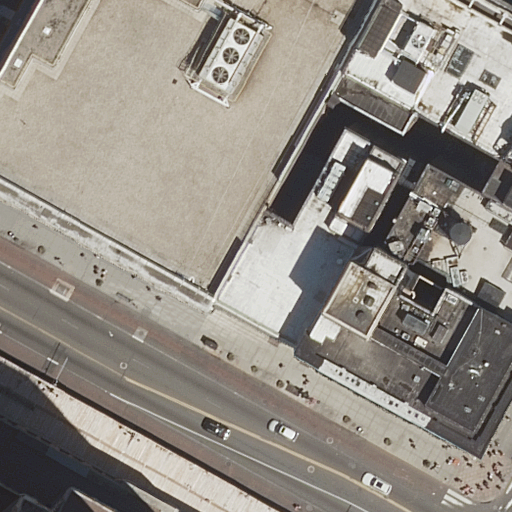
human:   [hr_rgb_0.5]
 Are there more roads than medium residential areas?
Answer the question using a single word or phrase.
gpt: yes

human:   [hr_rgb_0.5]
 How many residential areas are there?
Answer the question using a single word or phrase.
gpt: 1

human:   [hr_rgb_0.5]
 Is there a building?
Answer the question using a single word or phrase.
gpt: yes

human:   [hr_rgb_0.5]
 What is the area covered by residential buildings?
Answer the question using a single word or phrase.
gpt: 3448m2

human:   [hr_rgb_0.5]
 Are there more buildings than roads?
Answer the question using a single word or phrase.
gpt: yes

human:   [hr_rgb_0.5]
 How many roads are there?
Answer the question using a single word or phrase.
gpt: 1

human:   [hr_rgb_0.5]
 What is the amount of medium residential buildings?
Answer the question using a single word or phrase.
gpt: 2

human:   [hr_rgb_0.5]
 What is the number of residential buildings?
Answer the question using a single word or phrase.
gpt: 5

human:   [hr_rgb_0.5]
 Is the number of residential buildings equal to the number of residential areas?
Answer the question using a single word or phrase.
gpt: no

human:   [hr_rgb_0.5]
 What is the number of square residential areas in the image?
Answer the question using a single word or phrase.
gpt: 0

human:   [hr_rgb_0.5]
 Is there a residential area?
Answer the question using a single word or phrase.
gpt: yes

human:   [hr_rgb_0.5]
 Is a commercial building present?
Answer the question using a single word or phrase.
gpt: no

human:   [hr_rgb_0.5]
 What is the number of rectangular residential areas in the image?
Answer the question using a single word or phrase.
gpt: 1

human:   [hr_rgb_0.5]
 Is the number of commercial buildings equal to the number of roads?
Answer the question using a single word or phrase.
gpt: no

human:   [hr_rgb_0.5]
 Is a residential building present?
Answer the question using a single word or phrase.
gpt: yes

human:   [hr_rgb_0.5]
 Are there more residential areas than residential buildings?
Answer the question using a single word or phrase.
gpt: no

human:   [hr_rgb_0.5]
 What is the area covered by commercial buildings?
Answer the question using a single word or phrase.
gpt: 0m2

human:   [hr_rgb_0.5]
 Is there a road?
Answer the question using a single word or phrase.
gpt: yes

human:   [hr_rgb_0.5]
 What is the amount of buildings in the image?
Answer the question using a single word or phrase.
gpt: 6

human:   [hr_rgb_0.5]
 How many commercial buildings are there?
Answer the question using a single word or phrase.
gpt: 0

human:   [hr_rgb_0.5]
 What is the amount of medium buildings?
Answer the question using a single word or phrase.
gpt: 2

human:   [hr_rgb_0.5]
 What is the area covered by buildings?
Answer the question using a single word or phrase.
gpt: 8044m2

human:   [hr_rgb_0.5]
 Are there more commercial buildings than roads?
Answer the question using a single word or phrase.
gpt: no

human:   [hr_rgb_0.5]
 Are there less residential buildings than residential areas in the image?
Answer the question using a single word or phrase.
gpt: no

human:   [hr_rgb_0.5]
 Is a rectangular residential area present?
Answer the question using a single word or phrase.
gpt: yes

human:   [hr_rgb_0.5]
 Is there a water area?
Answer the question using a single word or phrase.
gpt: no

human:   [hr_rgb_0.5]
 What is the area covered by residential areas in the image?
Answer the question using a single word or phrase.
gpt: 2876m2

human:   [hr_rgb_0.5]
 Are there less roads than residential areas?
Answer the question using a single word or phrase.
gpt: no

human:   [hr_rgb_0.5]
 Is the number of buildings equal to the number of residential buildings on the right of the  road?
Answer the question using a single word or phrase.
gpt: no

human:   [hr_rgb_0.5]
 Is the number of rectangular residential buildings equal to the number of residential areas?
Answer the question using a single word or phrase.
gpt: no

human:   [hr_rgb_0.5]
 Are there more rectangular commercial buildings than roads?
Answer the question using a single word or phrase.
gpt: no

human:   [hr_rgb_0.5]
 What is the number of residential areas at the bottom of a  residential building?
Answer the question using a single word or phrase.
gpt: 0

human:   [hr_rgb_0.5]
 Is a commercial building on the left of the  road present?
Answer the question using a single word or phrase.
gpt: no

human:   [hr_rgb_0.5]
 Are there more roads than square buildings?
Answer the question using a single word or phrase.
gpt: yes

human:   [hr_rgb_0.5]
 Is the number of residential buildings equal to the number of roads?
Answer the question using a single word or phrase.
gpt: no

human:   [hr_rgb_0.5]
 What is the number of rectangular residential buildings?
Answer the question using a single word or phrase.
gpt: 3

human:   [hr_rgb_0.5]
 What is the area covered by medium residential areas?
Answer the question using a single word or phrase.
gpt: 0m2

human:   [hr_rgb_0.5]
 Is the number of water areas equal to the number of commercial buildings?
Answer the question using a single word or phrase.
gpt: yes

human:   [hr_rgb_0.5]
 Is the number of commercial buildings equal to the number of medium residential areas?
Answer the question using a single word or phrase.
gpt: yes

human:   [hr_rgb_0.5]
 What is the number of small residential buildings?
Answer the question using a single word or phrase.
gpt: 1

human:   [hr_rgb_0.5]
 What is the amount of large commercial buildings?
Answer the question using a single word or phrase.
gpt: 0

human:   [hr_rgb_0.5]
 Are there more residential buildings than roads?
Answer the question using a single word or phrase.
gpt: yes

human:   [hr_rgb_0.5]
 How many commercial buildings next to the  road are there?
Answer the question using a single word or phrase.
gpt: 0

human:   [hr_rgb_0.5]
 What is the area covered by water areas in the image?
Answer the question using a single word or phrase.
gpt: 0m2

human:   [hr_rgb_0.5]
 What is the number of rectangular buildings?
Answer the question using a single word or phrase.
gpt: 4

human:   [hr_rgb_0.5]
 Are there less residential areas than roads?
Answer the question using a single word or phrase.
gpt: no

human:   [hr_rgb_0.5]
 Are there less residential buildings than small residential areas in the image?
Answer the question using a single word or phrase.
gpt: no

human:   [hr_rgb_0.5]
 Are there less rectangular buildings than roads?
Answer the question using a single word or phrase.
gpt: no

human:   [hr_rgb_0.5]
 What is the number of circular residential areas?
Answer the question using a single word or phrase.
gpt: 0

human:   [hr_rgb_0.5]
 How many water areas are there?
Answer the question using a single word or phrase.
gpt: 0

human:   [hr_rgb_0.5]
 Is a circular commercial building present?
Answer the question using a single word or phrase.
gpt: no

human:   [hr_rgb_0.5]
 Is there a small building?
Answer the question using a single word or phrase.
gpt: yes

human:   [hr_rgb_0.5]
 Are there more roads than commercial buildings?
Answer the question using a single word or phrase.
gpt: yes

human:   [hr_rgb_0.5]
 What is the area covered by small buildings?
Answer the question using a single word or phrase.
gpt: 89m2

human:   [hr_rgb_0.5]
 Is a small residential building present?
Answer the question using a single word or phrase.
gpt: yes

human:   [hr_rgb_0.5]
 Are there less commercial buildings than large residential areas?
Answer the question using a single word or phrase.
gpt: yes

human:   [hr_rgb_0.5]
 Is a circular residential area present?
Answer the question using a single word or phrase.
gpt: no

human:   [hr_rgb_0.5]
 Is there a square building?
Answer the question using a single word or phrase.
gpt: no

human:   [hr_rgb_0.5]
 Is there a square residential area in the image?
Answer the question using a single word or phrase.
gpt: no

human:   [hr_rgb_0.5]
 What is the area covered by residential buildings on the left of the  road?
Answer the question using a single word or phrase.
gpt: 175m2

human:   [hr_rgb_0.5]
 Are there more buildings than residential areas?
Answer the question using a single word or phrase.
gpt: yes

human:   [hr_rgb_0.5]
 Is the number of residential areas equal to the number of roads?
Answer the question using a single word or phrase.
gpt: yes

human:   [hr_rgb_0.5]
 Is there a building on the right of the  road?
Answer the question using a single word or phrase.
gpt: yes

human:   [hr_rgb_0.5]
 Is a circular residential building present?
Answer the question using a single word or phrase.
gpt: no